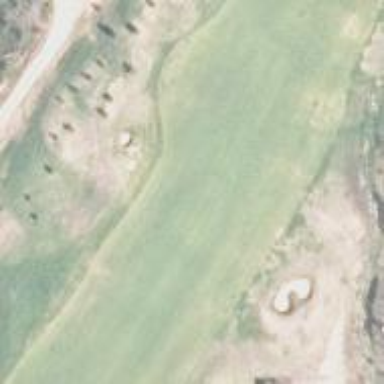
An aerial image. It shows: Golf fairway in the image.